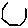
Label: hexagon